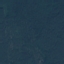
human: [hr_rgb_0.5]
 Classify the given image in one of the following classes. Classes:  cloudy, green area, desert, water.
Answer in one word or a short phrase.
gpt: green area